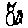
Label: cat